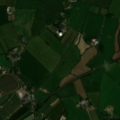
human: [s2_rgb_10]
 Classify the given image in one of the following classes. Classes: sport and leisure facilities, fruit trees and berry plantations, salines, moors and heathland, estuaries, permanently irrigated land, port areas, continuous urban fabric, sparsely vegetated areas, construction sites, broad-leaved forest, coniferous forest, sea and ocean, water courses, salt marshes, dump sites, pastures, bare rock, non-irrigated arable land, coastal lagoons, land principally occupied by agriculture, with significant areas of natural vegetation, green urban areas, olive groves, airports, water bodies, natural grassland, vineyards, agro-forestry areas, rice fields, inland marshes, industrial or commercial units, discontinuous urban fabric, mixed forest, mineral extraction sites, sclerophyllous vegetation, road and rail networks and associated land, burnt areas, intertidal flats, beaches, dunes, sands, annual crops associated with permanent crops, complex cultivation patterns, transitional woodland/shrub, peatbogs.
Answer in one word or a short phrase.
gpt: non-irrigated arable land, pastures